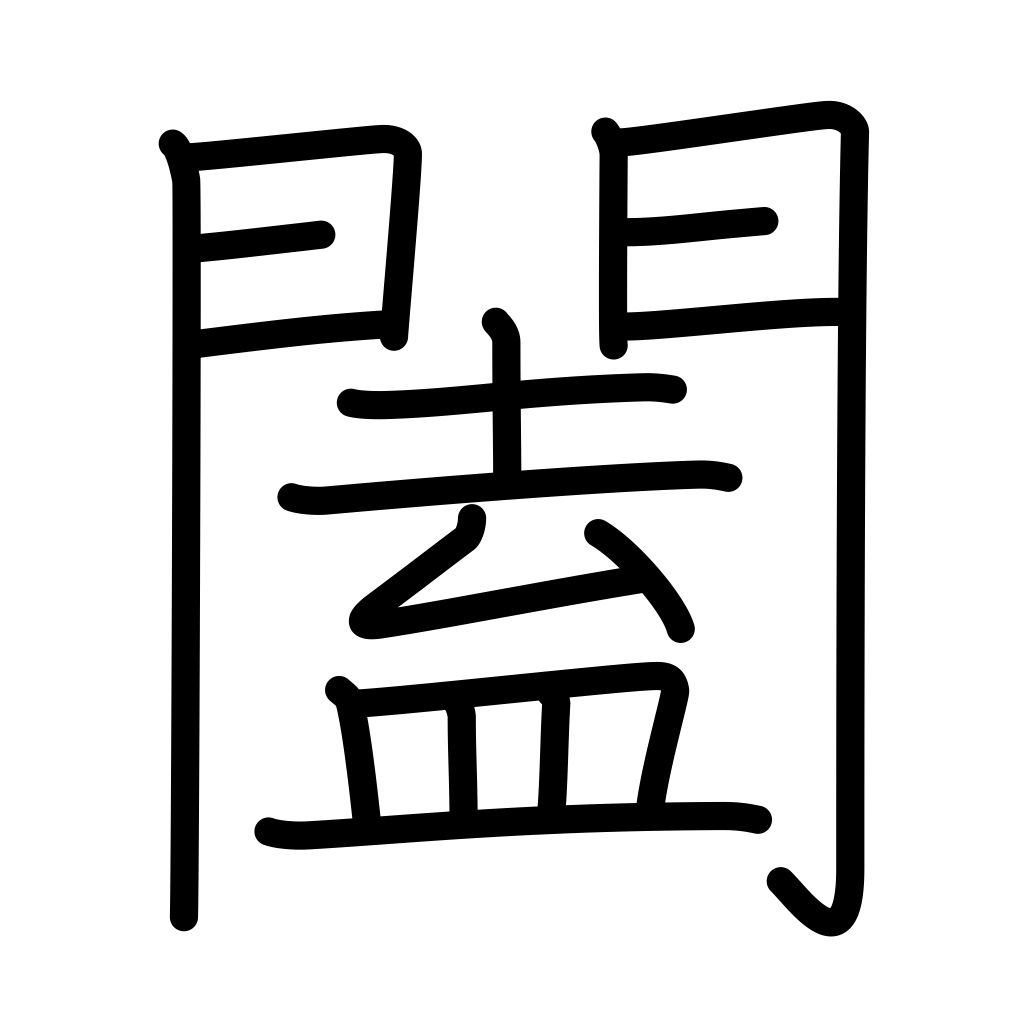
Meaning: doors